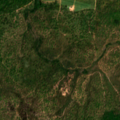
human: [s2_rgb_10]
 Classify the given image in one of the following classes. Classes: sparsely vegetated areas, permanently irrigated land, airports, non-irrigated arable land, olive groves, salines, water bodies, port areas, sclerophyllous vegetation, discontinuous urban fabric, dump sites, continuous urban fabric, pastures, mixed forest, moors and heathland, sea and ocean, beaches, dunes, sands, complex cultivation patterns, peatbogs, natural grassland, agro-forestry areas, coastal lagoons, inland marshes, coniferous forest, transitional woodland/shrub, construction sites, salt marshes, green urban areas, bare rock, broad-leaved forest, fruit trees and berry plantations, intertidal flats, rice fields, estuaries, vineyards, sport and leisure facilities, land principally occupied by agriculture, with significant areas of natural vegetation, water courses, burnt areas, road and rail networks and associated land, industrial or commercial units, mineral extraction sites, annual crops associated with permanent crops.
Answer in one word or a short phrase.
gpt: continuous urban fabric